Interaction volume radius: 5 \u00c5
Interaction volume height: 15 \u00c5
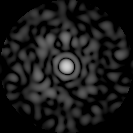
Disorder parameter: 0.8167